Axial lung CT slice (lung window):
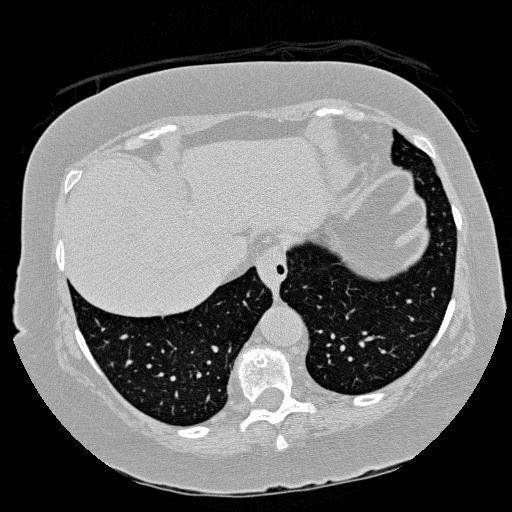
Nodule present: no